Question: I'm using the Gridster plugin, and I need to capture the newly dragged order in an 1-5 manner. I know that we choose row first, then order (column). So, row:1, order:1 would be id: grid_74. The next closest order number greater than 1 in row 1 is 5, so id: grid_78. How can I accomplish this?
1 - grid_74
2 - grid_78
(etc...)
'''
var gridinfo = gridster.serialize()
'''

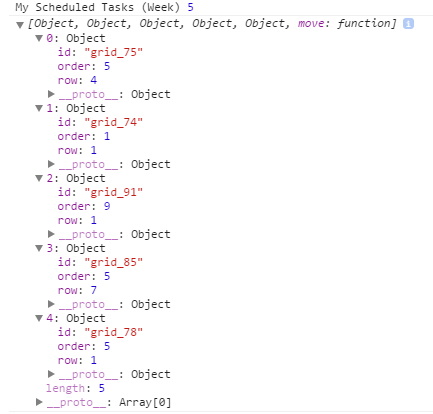
Answer: I think you might just need a sort.
'''
// Just setting up object array to match example:
var gridinfo = [
{ id: "grid_75", order: 5, row: 4 },
{ id: "grid_74", order: 1, row: 1 },
{ id: "grid_91", order: 9, row: 1 },
{ id: "grid_85", order: 5, row: 7 },
{ id: "grid_78", order: 5, row: 1 }
]
// This sort is what does all the magic.. it first sorts by row, then order.
// I lifted this bit of javascript ninjutsu from:
// http://www.sitepoint.com/sophisticated-sorting-in-javascript/
gridinfo.sort(function(a, b)
{
if(a.row === b.row)
{
return a.order < b.order ? -1 : a.order > b.order ? 1 : 0;
}
return a.row - b.row;
});
// Display sorted array:
for(var k=0; k<gridinfo.length; k++)
{
document.write('id: '+gridinfo[k].id+'<br>');
document.write('row: '+gridinfo[k].row+'<br>');
document.write('order: '+gridinfo[k].order+'<br>');
document.write('-------<br>');
}
'''